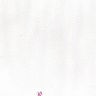
Metastatic tissue present: no